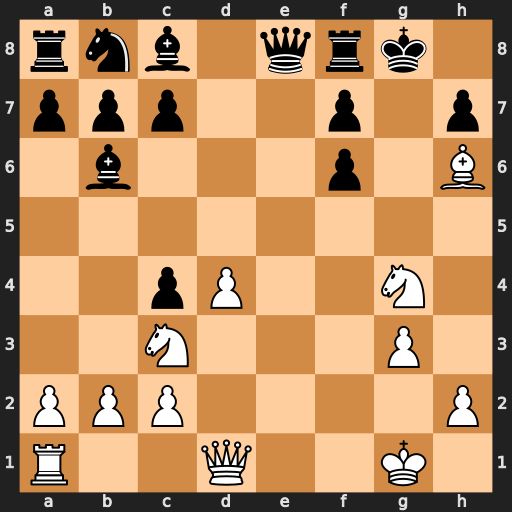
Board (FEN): rnb1qrk1/ppp2p1p/1b3p1B/8/2pP2N1/2N3P1/PPP4P/R2Q2K1
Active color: w
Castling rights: -
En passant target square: -
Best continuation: Nxf6+ Kh8 Nxe8